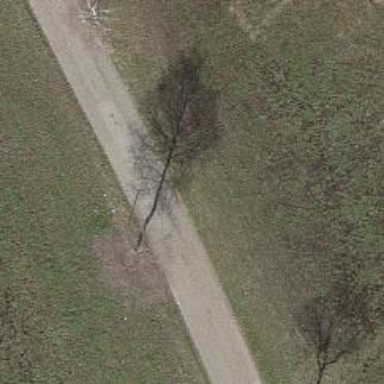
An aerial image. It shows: Broadleaved tree with lush leaves.